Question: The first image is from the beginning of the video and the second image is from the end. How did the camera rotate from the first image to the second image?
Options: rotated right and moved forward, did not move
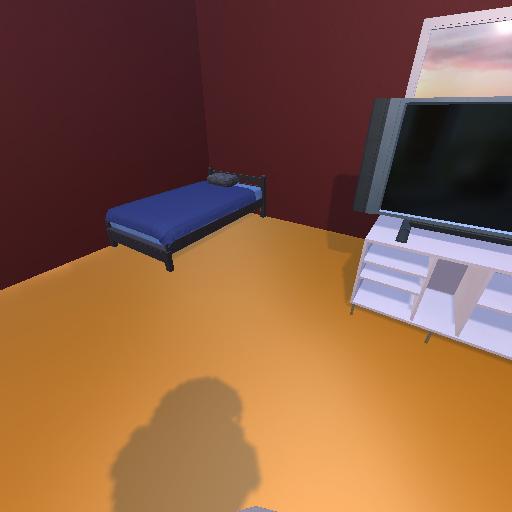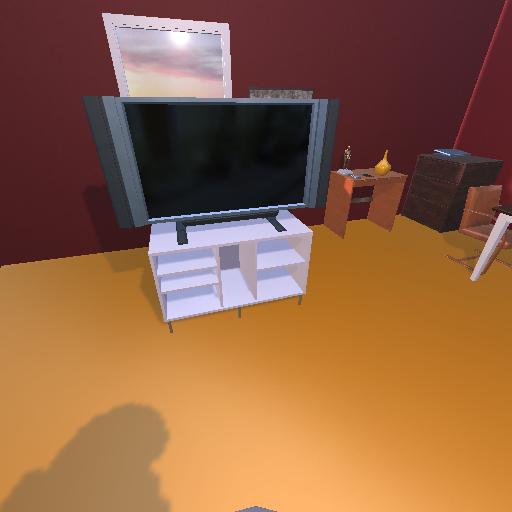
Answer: rotated right and moved forward